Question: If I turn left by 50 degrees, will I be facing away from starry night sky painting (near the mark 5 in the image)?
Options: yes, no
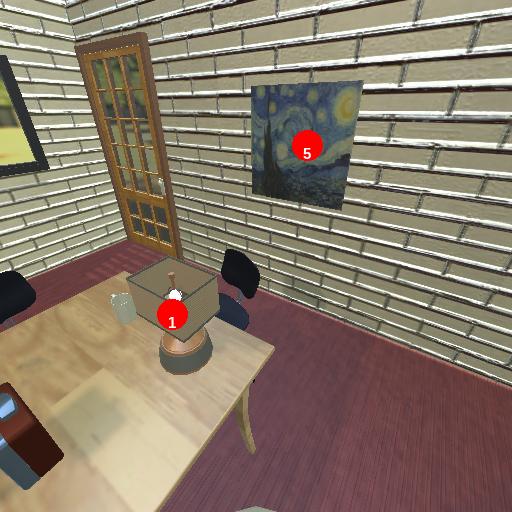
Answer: yes